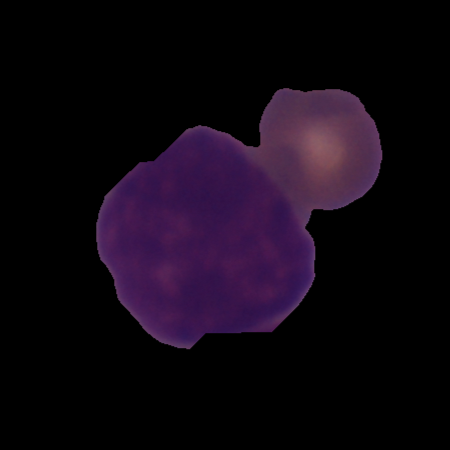
Label: cancer